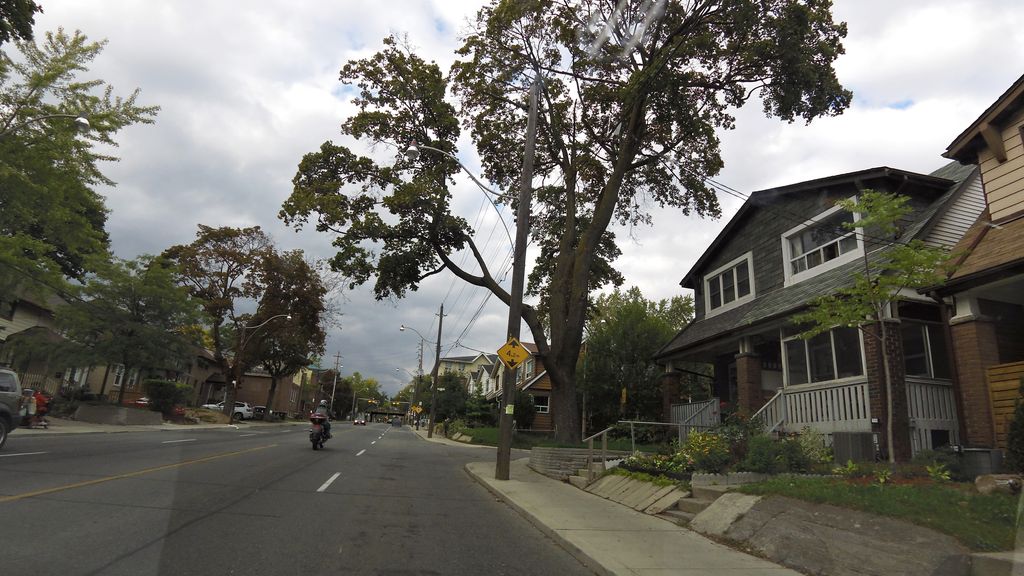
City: toronto